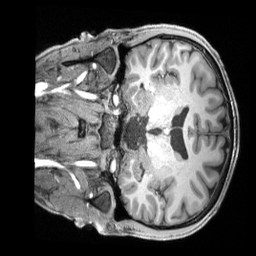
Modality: T1w
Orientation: coronal
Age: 26
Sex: male
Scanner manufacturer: siemens
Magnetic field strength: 3 T
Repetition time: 2.4 s
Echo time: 0.00222 s